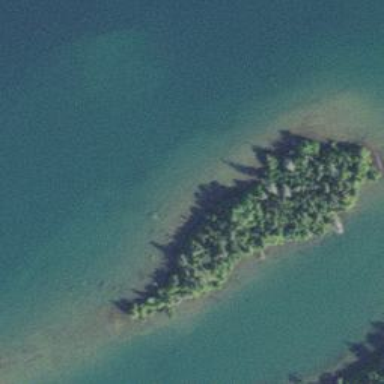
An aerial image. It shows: Islet.